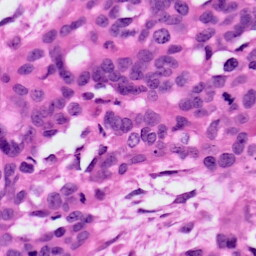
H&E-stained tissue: Ovarian